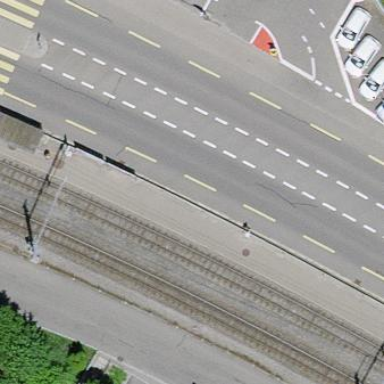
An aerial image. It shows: Asphalt platform for public transport with shelter.